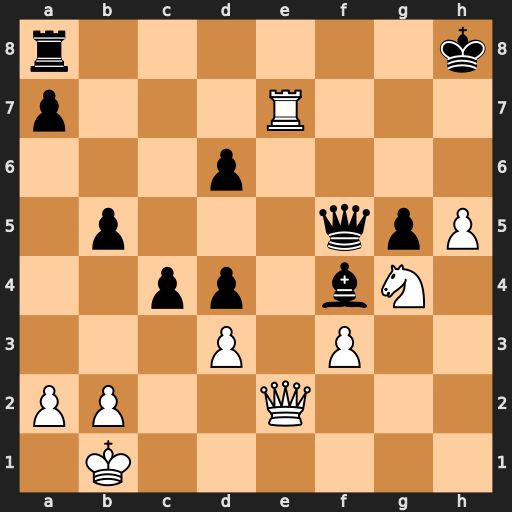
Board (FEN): r6k/p3R3/3p4/1p3qpP/2pp1bN1/3P1P2/PP2Q3/1K6
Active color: w
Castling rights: -
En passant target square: -
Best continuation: Nf6 Qxf6 Qe4 Qxe7 Qxe7 cxd3 Qf6+